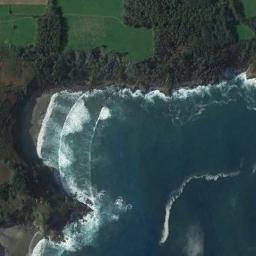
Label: beach